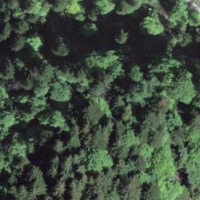
EUNIS habitat code: 43
Species observed at this site:
Caltha palustris